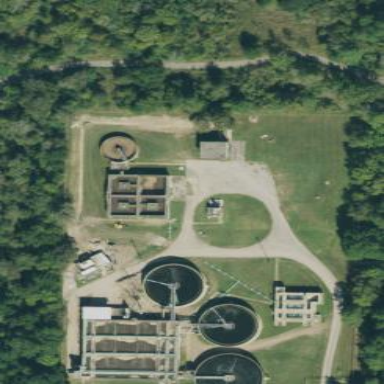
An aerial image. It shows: Wastewater plant.